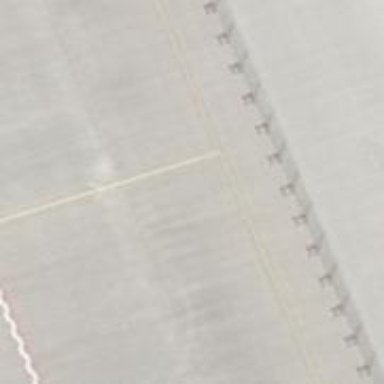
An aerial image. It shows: Parking position at the airport on concrete surface.